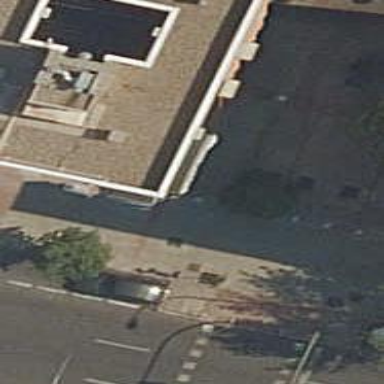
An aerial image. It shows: Restaurant.